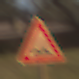
Verkehrszeichen: UnebeneFahrbahn
Umgebung: Outdoor, Nature
Tageszeit: MorningAfternoon
Wetter: PartlyCloudy
Licht: Natural
Jahreszeit: NotSpecified
Kontrast: HighContrast